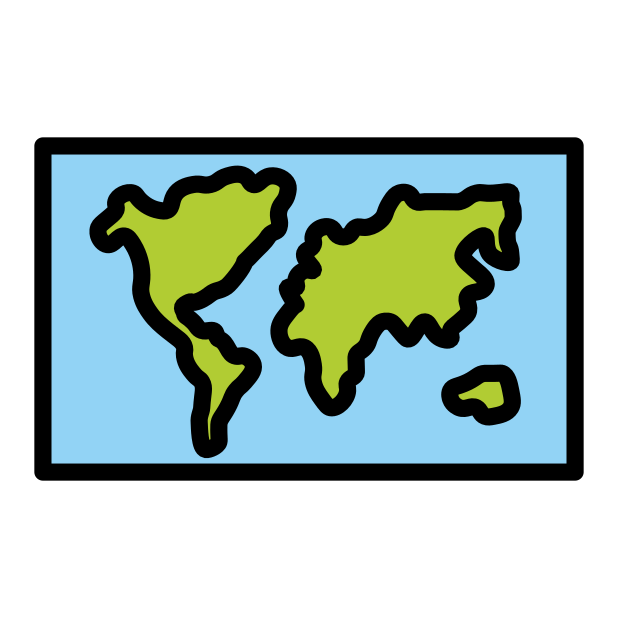
world map